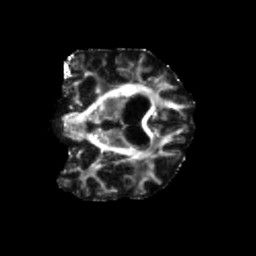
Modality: FA
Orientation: coronal
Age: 66
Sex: female
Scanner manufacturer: siemens
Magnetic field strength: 3 T
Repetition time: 5.25 s
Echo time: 0.08 s